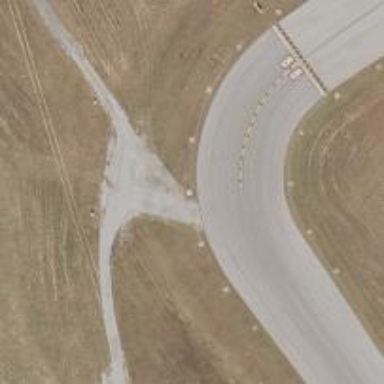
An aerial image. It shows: Asphalt taxiway in the airport.